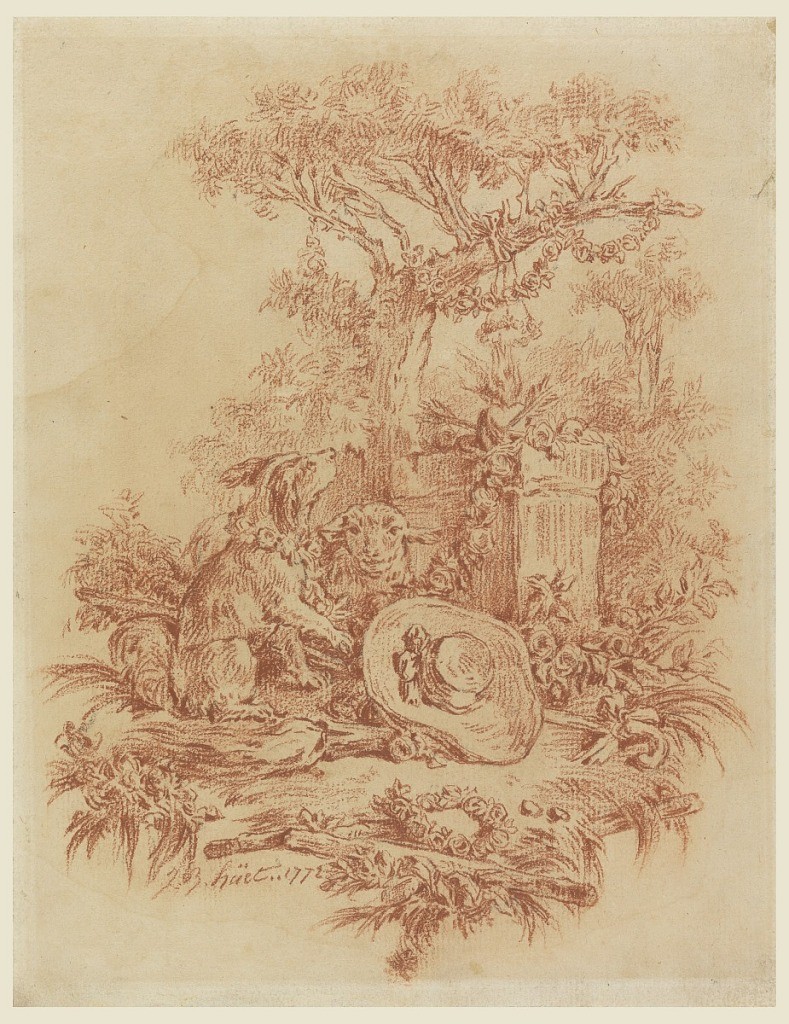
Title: Pastorale
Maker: Jean-Baptiste Huet, French, 1745 – 1811
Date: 1772
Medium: Black chalk, sanguine on cream laid paper
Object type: Drawing
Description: Sanguine is used for the forepart of the dog and the head of the sheep. An altar with heart lying on it in a tree-filled landscape; dog and sheep in foreground. Shepherdess's hat and staff.